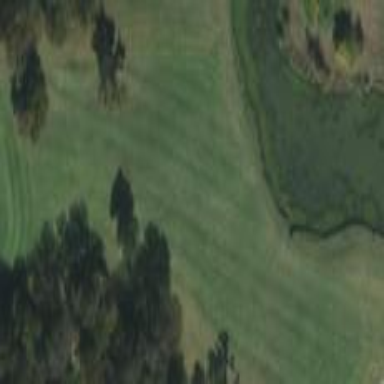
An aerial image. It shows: Golf fairway surrounded by grass.